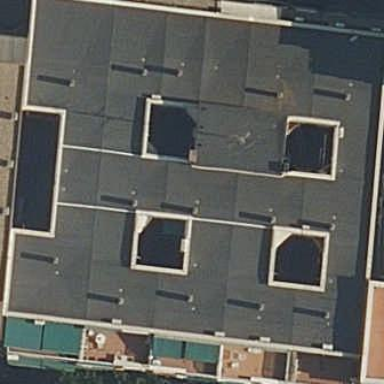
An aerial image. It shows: Building.